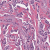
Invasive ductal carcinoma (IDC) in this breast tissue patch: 1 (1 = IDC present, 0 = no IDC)